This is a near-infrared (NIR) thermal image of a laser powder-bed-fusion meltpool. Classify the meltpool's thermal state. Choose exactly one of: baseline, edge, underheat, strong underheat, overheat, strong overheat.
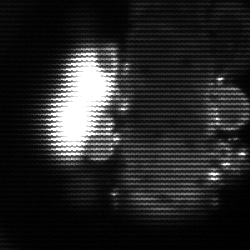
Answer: strong underheat